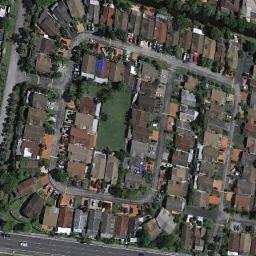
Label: dense_residential